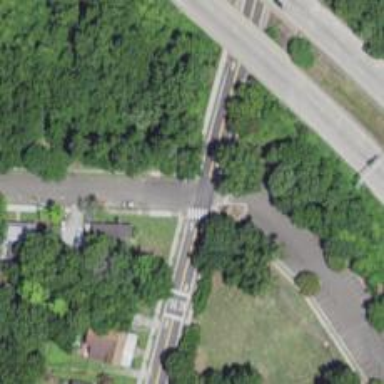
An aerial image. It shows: Uncontrolled road crossing.